Field crop: maize
Growth stage: 2
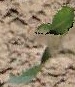
Species: maize